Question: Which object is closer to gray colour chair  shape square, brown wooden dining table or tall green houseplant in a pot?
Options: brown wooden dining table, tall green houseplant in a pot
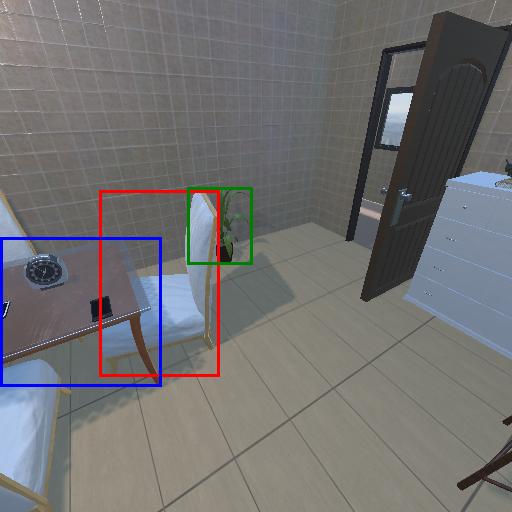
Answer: brown wooden dining table